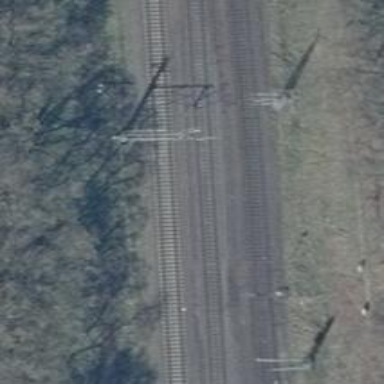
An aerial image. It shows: Railway switch with the turnout side on the left.